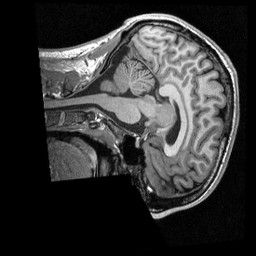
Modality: T1w
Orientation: sagittal
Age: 25
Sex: male
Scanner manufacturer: siemens
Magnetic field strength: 3 T
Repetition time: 2.3 s
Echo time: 0.00298 s